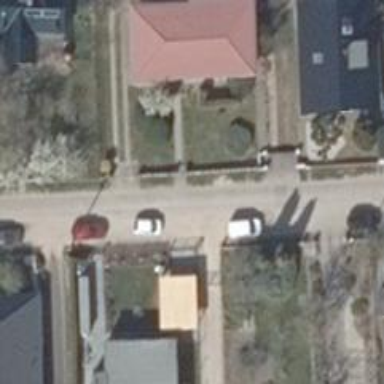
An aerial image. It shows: Residential road paved with concrete.